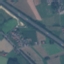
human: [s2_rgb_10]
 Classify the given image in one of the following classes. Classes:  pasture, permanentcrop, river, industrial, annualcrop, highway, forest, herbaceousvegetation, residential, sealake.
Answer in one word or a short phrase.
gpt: Highway